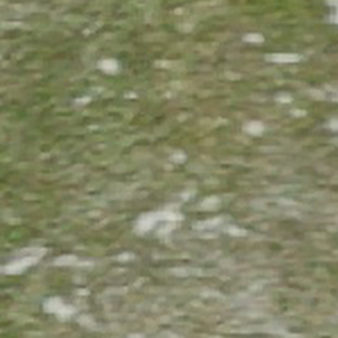
Label: other